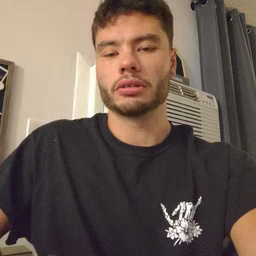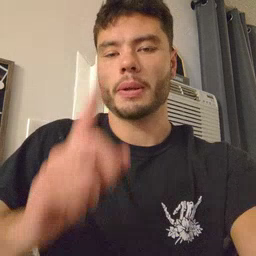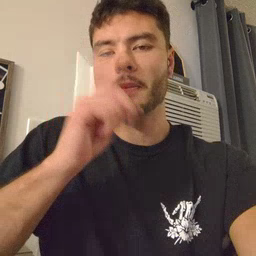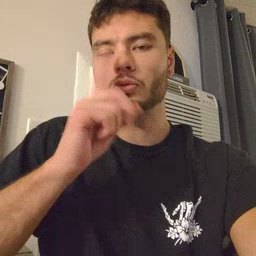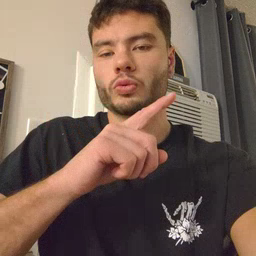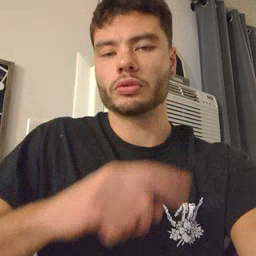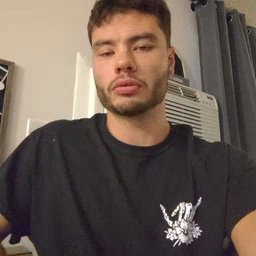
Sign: mouse